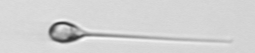
Label: Asterionellopsis_glacialis